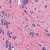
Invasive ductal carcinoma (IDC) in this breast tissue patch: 1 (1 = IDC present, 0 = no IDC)